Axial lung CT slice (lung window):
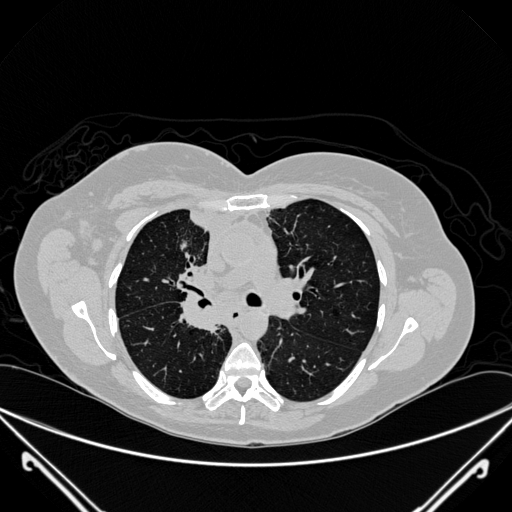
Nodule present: yes
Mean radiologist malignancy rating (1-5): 3.25